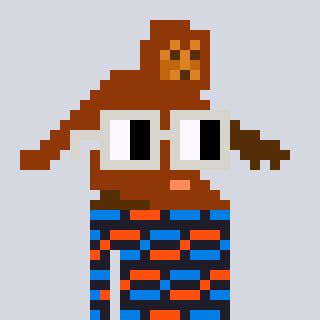
a pixel art character with square light gray glasses, a bigfoot-shaped head and a grayscale-colored body on a cool background